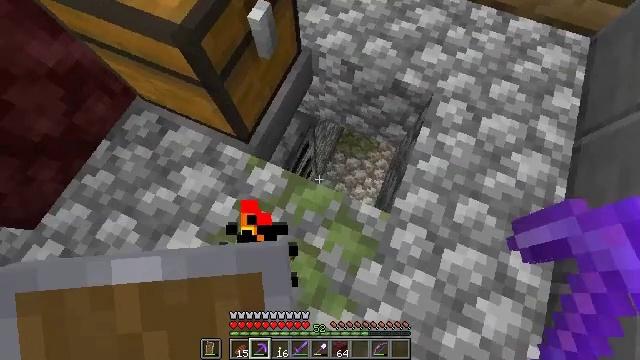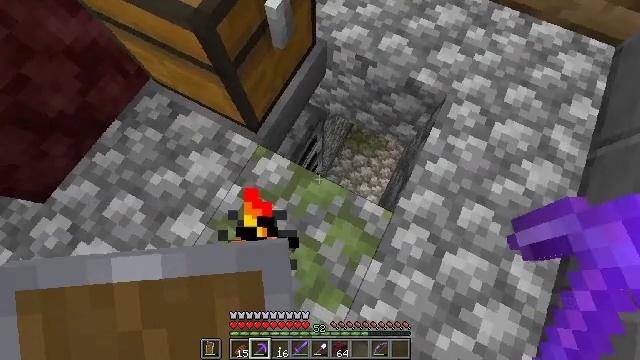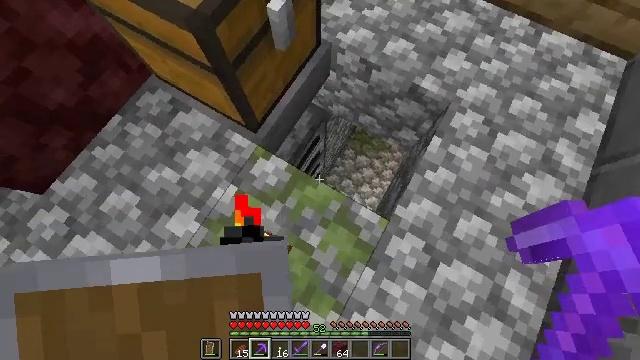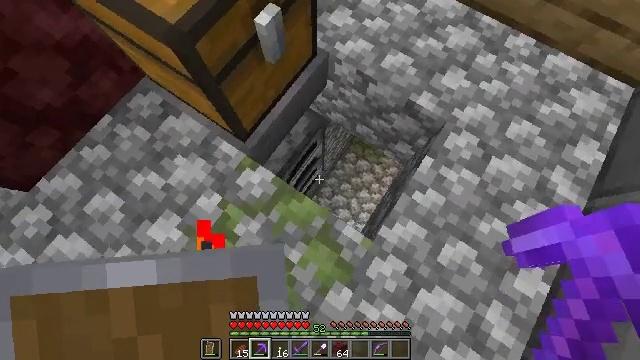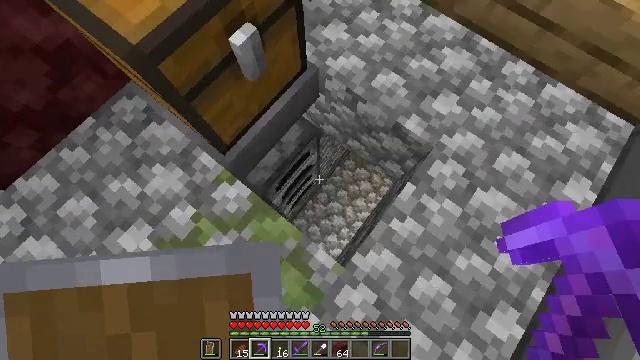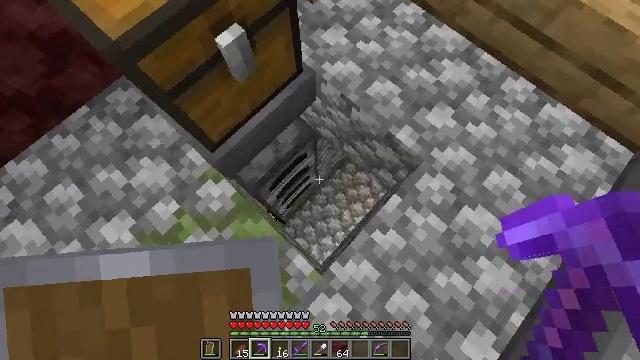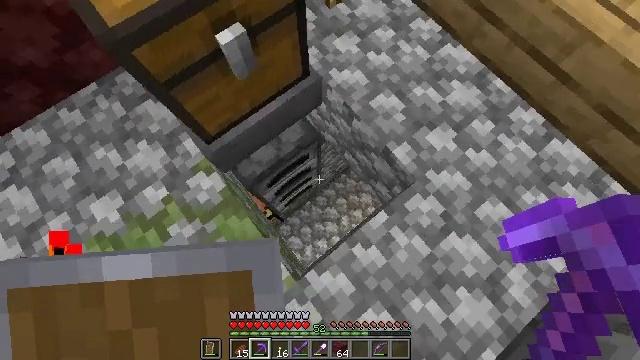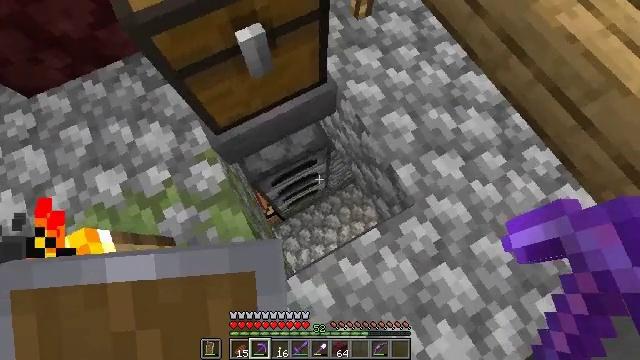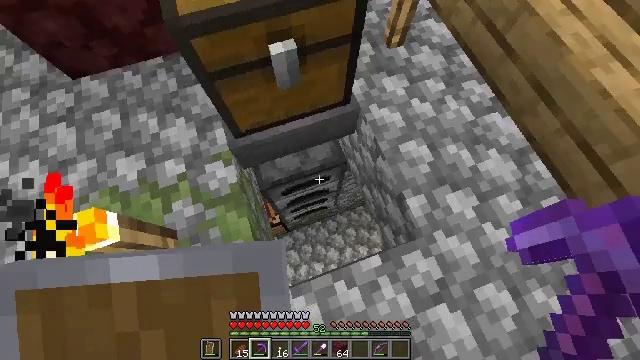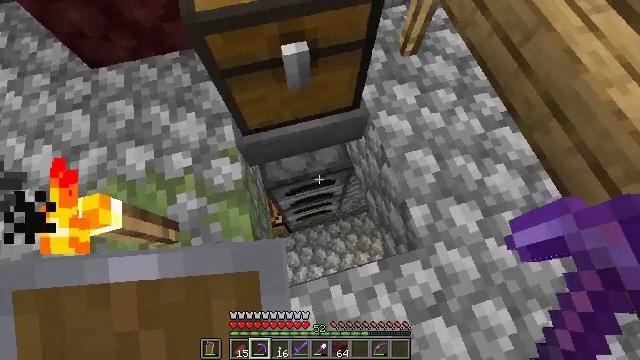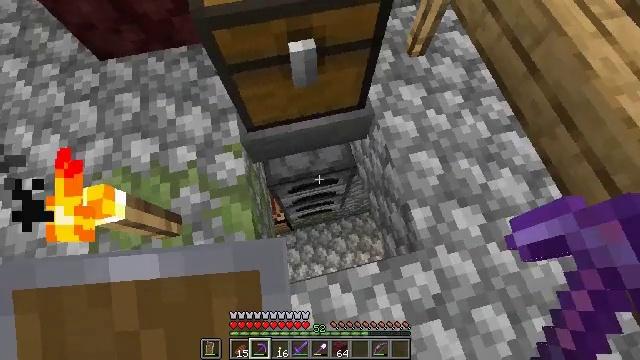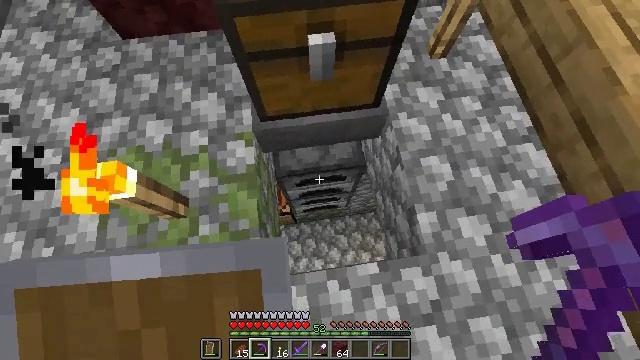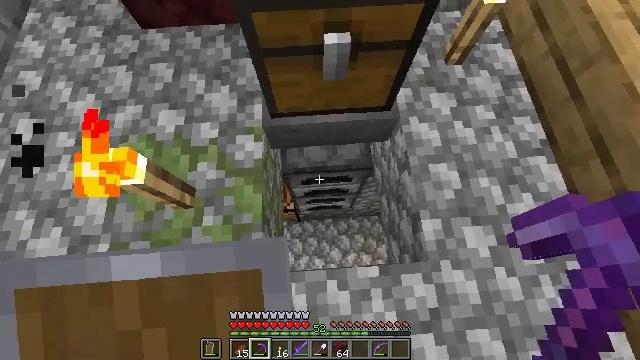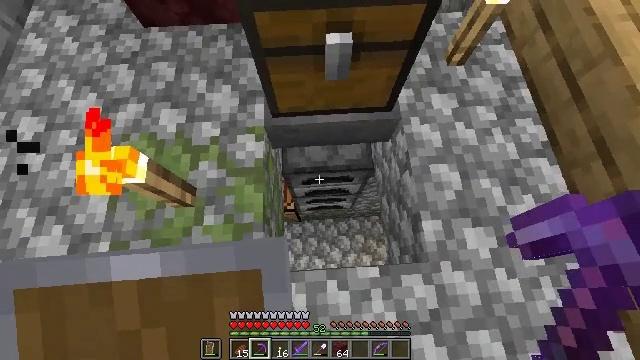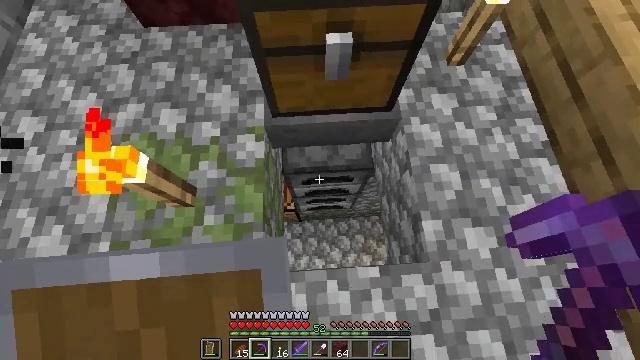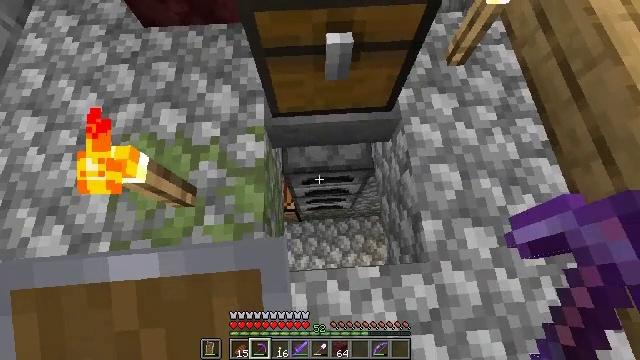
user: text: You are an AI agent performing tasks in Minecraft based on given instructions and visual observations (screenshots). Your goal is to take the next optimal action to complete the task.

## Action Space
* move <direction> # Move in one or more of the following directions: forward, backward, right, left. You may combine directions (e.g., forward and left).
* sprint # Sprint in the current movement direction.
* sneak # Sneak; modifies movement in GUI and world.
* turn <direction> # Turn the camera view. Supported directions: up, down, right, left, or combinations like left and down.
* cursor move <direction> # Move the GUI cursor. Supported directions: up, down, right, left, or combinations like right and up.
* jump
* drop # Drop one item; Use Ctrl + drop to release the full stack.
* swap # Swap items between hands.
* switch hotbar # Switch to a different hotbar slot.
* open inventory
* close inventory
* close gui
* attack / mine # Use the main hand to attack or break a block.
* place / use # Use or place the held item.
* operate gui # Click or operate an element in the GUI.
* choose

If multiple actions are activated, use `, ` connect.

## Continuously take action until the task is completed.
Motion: motion action
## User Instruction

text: Craft gold nugget in the crafting table.
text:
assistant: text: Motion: turn left and down
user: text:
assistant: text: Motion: move forward and move right, turn left
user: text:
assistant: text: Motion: move forward and move right, turn left
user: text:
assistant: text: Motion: move forward and move right, turn left
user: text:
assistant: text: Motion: move right, turn left
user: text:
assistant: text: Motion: turn left
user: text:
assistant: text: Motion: turn left and up
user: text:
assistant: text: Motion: turn left and up
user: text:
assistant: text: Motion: turn left
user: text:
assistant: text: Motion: turn left
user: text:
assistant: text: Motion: turn left and down
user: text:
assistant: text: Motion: turn left
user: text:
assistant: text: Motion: no_op
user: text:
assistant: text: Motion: no_op
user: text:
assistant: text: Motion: no_op
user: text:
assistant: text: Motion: no_op
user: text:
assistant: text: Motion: no_op
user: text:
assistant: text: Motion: use / place
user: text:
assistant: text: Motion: use / place
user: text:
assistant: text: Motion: no_op
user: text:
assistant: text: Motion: turn right
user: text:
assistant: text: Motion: turn right and up
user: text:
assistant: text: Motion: no_op
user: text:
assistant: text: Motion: no_op
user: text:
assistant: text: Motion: no_op
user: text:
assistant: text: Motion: no_op
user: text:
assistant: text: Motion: no_op
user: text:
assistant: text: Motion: no_op
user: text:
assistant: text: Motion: turn right and up
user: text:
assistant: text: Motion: sneak, turn up